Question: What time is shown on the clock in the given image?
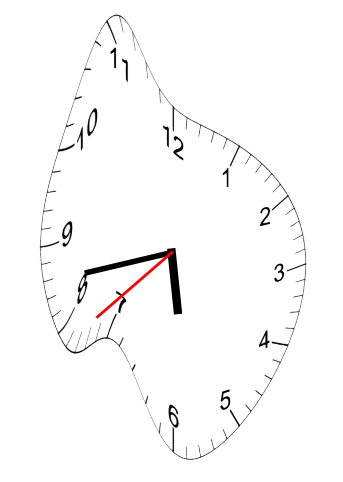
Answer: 05:42:38